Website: apple
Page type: address-validator
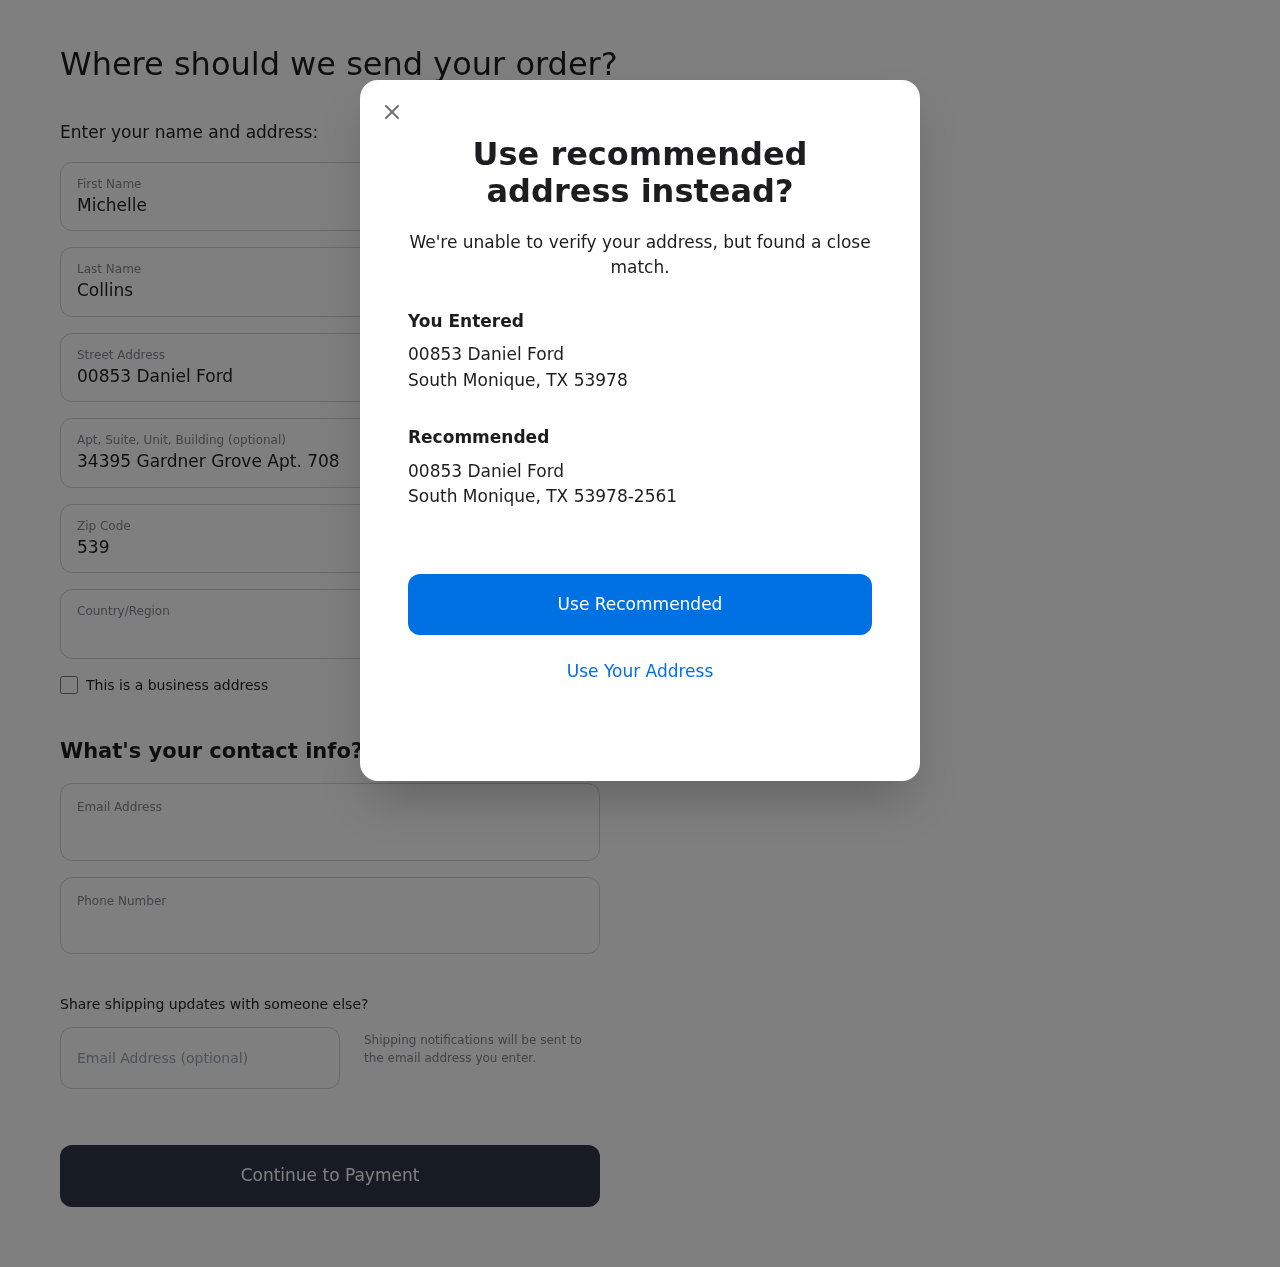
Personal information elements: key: PII_CITY
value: South Monique
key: PII_COUNTRY
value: United States
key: PII_EMAIL
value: mcollins@gmail.com
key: PII_FIRSTNAME
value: Michelle
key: PII_GIFT_EMAIL
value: jack.beck@yahoo.com
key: PII_LASTNAME
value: Collins
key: PII_PHONE
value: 5166953852
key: PII_POSTCODE
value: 53978
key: PII_POSTCODE_FULL
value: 53978-2561
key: PII_STATE_ABBR
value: TX
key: PII_STREET
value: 00853 Daniel Ford
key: PII_STREET2
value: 00853 Daniel Ford
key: PII_STREET2
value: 34395 Gardner Grove Apt. 708
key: PII_CITY2
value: South Monique
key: PII_STATE_ABBR2
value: TX